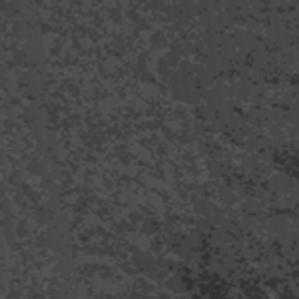
Label: frost